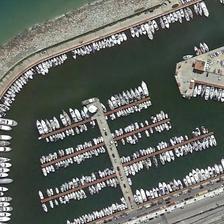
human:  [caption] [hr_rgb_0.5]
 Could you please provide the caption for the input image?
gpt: many types of boats are close to the port .

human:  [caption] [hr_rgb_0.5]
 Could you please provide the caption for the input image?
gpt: the road on both sides of the color of the water is not the same, a dark green one is light green .

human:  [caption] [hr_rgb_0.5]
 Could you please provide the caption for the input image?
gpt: there are many ships parked beside the road .

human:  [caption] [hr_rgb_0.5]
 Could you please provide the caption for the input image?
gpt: a lawn is between the road and the port .

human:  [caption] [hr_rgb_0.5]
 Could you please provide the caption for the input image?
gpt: a lawn is between the road and the port .